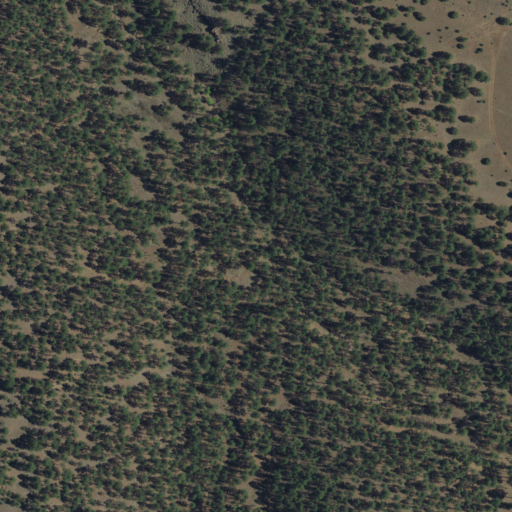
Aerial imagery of valley in New Mexico named Granny Canyon containing evergreen forest and shrub